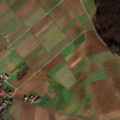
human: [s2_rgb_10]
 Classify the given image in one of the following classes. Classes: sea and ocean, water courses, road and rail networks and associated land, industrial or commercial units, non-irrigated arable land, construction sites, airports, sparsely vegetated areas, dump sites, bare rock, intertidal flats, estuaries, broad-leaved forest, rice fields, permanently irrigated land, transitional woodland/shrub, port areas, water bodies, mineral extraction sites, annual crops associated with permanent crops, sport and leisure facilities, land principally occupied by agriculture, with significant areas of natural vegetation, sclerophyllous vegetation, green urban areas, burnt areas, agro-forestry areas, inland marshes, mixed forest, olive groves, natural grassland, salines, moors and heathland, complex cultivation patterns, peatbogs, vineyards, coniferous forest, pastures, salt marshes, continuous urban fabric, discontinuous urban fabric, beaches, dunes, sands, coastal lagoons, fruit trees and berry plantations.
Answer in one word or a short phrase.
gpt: discontinuous urban fabric, non-irrigated arable land, broad-leaved forest